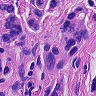
Metastatic tissue present: yes